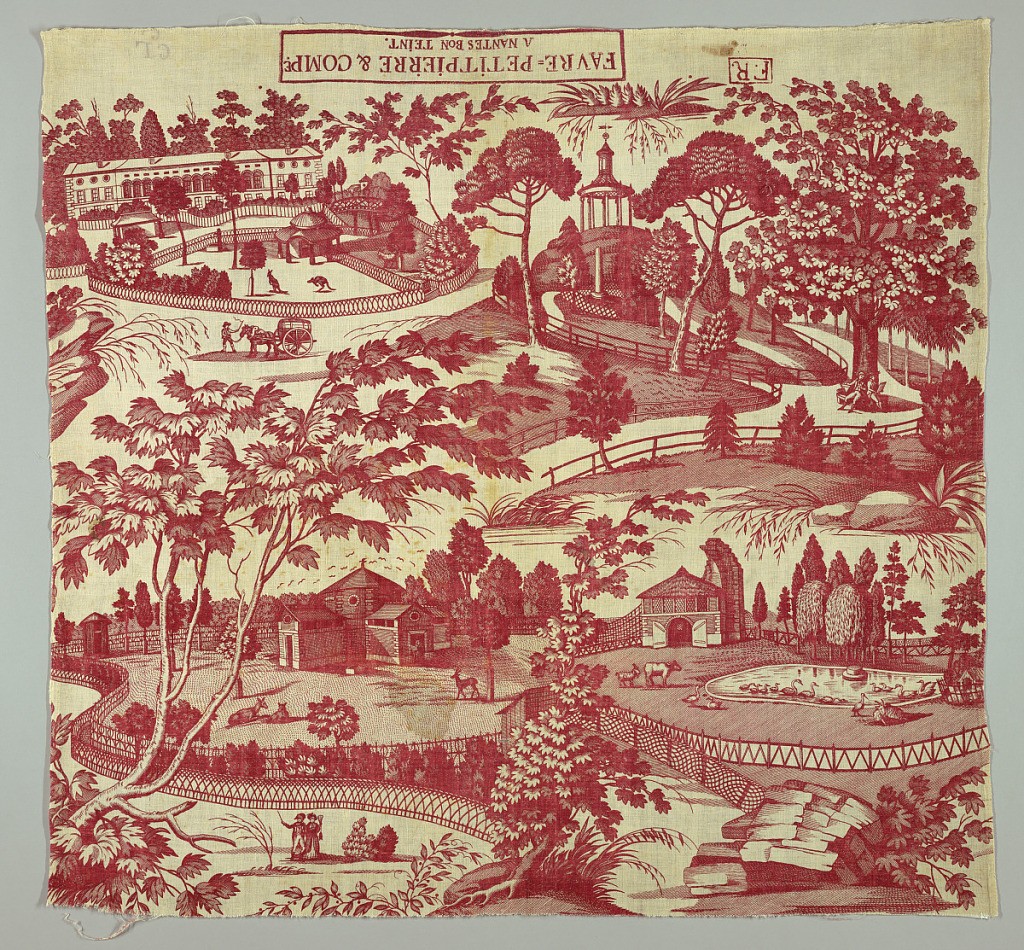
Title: Le Jardin des Plantes
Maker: Favre Petitpierre, France, 1802–1818
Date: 1802–1818
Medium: cotton Technique: printed by engraved copper plate on plain weave
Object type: Textile
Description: Design in red on white ground of a zoological park with fenced enclosures containing animals. People strolling. Chef de piece present at upper edge.